Question: I am using Boostrap 3 and have split my website up into sections where each DIV is 100% height of the browser window. Now I am using the generic grids and columns in Bootstrap 3 but I want an image with height 100% and width 30% of the div on left of content
I am really struggling to understand where the code goes?
'''
![<div id='imgDiv2'>
<div class="container">
<div class="row">
<div class="col-md-8">
<div class="panel panel-default" style=" border: 0; box-shadow: none;">
<div class="panel-body" style="font-size: 30px;font-weight: 300;"></div>
</div>
<div class="panel panel-default" style=" border: 0; box-shadow: none;">
<div class="panel-body" style="font-size: 30px;font-weight: 300;">about me</div>
</div>
</div>
<div class="col-md-4">
<div class="panel panel-default" style=" border: 0; box-shadow: none;">
<div class="panel-body" style="font-size: 30px;font-weight: 300;"></div>
</div>
</div>
</div>
'''

So in the example the content on the right would still need to sit in the col-md-8 or whatever the width I need it to be.
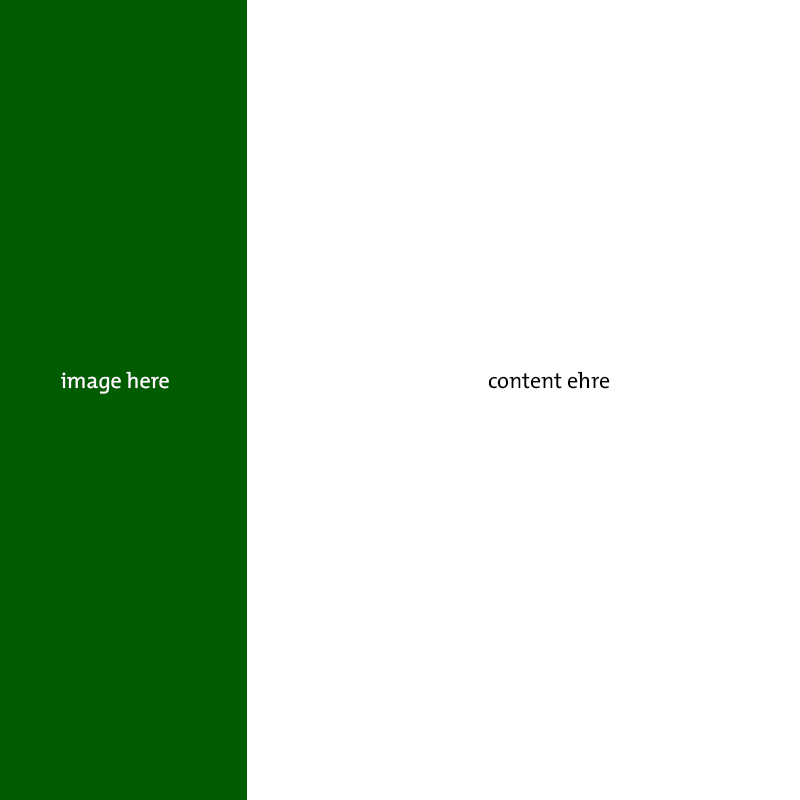
Answer: I think you have a misunderstanding of how % heights work in css.
An element is always 100% high, the 100% refers to the elements's own height, not the parent elements height.
Also, html doesnt do columns properly yet, which is a common metaphor in the print world.
To do what you need, you probably need some jquery / other javascript to detect which of the two divs has the greater height, and set the height of the lesser to the height of the greater.
You then have two options for the image: css background or html img tag in the left area (col-md-4 in this case)
On another note, the markup you provided isnt like the image underneath (the markup gives a left area thats twice the size of the right area)